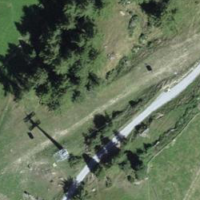
EUNIS habitat code: 26
Species observed at this site:
Dactylorhiza sambucina